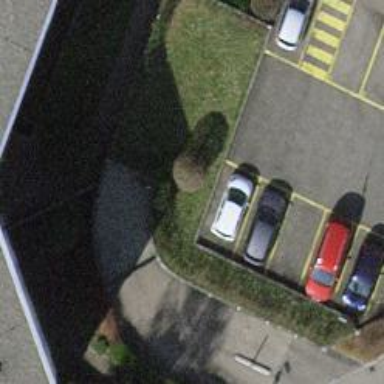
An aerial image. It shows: Parking entrance.